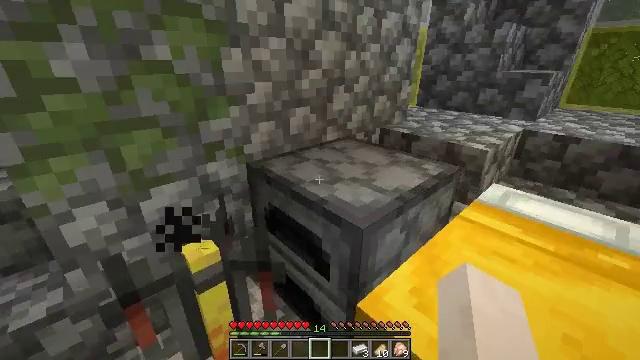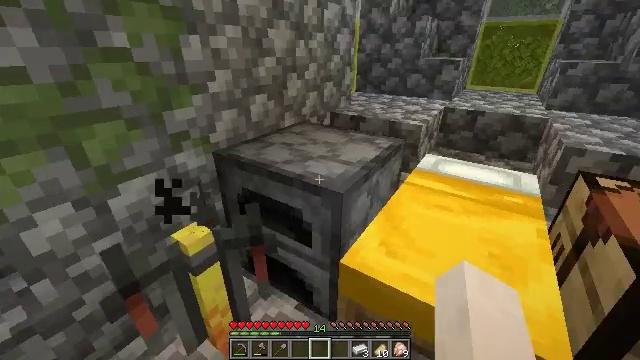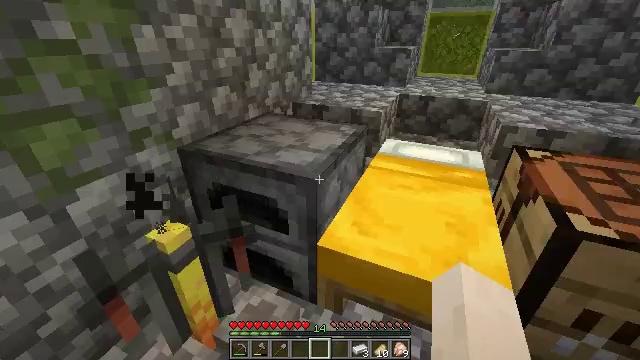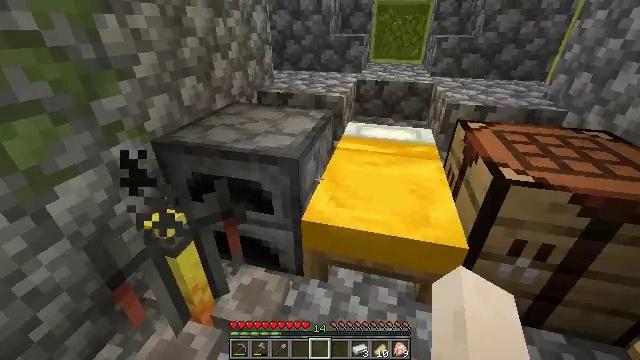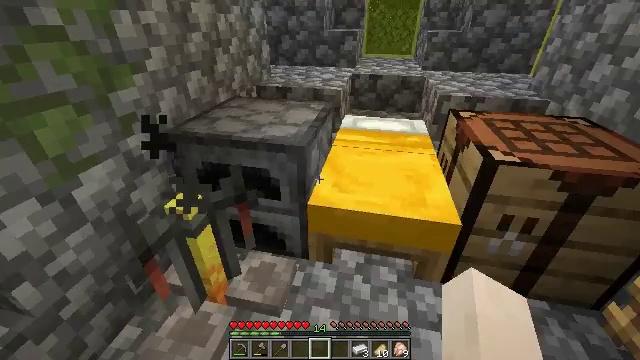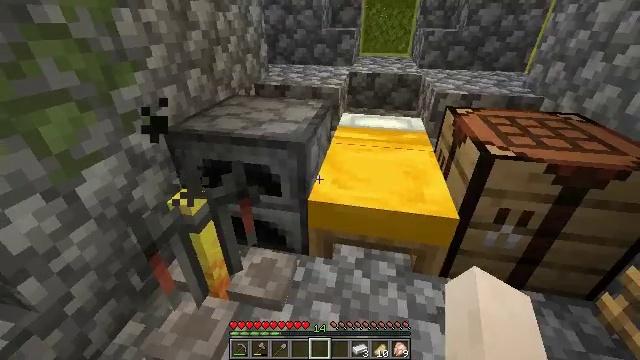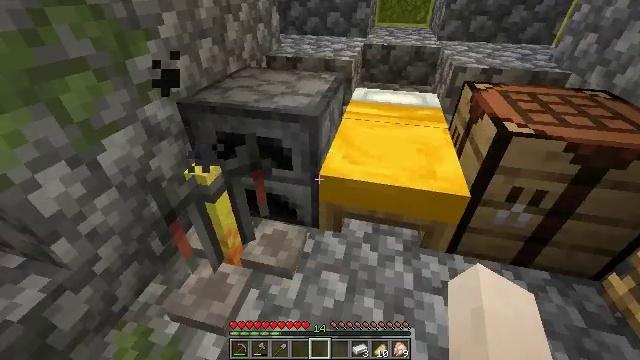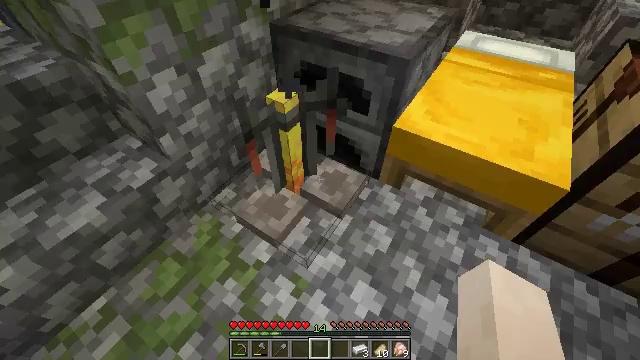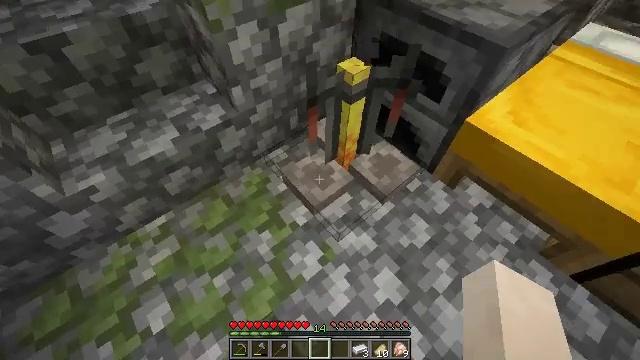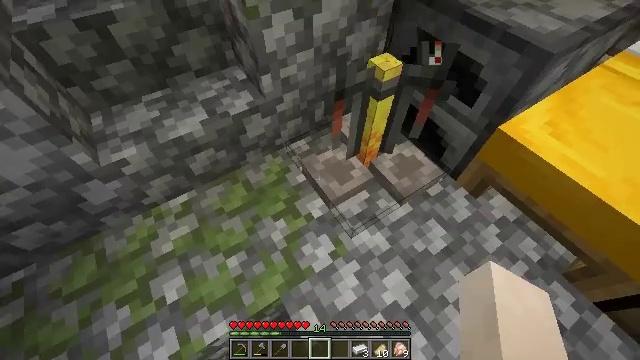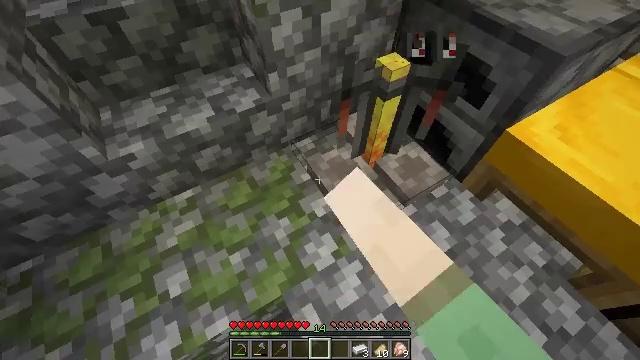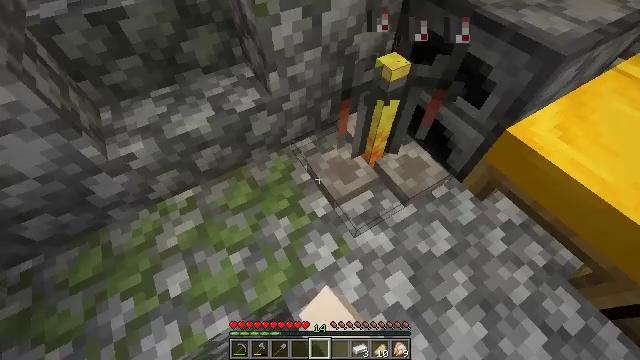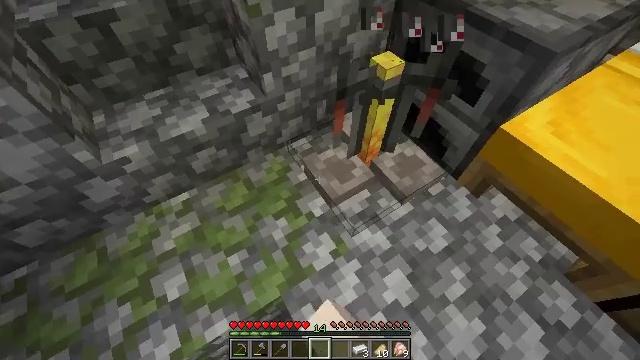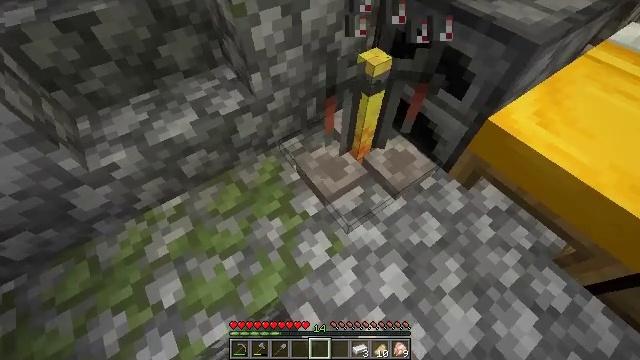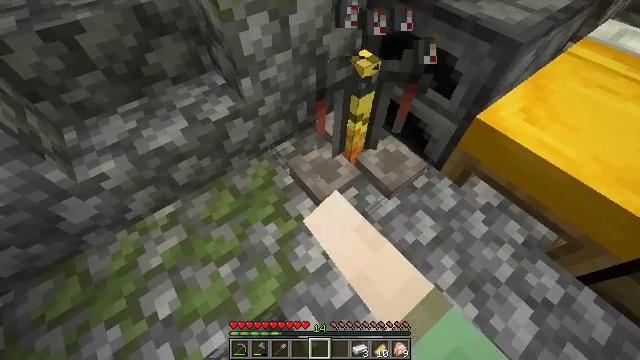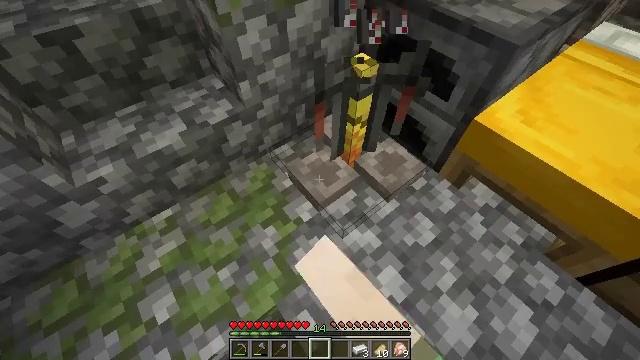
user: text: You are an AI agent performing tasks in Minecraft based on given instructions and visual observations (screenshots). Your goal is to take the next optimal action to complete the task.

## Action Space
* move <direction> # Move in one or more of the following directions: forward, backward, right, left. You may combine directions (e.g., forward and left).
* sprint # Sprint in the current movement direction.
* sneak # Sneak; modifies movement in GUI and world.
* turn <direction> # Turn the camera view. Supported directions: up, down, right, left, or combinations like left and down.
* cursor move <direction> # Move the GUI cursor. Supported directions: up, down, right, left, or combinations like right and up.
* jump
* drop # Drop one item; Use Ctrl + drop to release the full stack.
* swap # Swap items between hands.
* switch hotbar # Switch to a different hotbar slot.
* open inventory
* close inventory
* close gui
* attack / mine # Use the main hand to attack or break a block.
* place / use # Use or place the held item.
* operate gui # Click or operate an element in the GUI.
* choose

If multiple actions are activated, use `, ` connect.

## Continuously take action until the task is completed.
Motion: motion action
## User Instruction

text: Break the brewing stand to collect it.
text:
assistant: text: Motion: move back and move left, turn right and down
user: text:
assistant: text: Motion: move back and move left, turn right and down
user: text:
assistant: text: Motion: turn right and down
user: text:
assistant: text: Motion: turn right
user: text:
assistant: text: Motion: no_op
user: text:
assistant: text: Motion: turn left and down
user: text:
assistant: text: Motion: turn left and down
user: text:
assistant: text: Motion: turn left and down
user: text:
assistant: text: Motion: turn left and down, attack / mine
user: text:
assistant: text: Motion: turn left, attack / mine
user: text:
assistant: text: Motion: attack / mine
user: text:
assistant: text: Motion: turn right, attack / mine
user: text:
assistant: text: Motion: turn right, attack / mine
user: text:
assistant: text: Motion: turn right, attack / mine
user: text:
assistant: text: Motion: attack / mine
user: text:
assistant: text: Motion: attack / mine
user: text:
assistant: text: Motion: attack / mine
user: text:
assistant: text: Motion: attack / mine
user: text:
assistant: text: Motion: attack / mine
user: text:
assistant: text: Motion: attack / mine
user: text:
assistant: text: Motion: attack / mine
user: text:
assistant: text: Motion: attack / mine
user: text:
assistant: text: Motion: turn right and up
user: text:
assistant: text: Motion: turn right and up
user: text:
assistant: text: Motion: turn right and up, switch to hotbar 1
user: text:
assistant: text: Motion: turn right and up, switch to hotbar 1
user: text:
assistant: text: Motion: attack / mine, switch to hotbar 1
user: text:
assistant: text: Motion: attack / mine, switch to hotbar 1
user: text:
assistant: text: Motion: attack / mine
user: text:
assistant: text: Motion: attack / mine